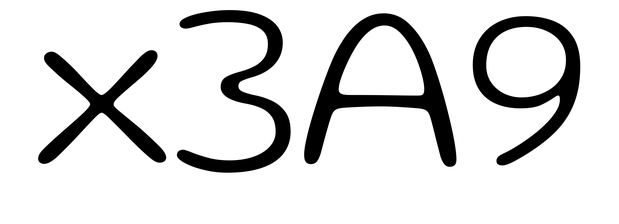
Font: Gluten_ExtraLight